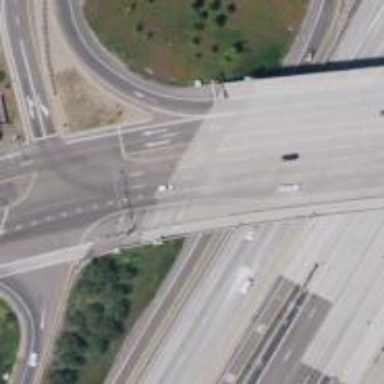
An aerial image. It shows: This image shows trunk highway that functions as expressway.